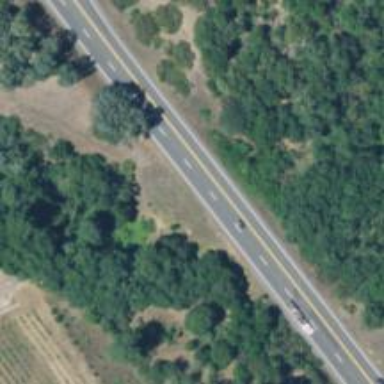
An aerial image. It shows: Trunk highway.